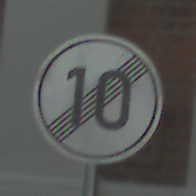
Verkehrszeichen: EndeGeschwindigkeit10
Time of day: Midday
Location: Outdoor (Suburban)
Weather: Clear
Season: NotSpecified
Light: Natural